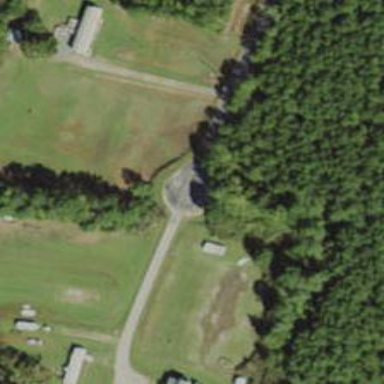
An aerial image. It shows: Circular turning circle on the road.